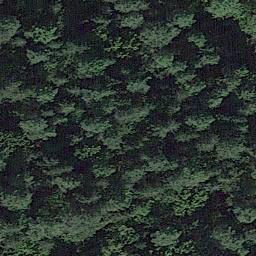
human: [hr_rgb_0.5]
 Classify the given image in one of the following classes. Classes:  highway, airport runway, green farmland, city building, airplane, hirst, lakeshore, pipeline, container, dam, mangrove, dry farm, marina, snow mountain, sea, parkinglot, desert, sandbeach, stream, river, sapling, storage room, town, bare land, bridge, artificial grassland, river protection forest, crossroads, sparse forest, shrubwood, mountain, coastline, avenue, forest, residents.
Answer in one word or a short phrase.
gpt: forest